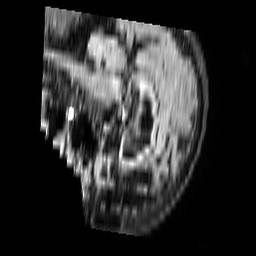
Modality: FLAIR
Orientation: sagittal
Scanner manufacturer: philips
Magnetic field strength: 3 T
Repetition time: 11 s
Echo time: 0.12 s